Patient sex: M
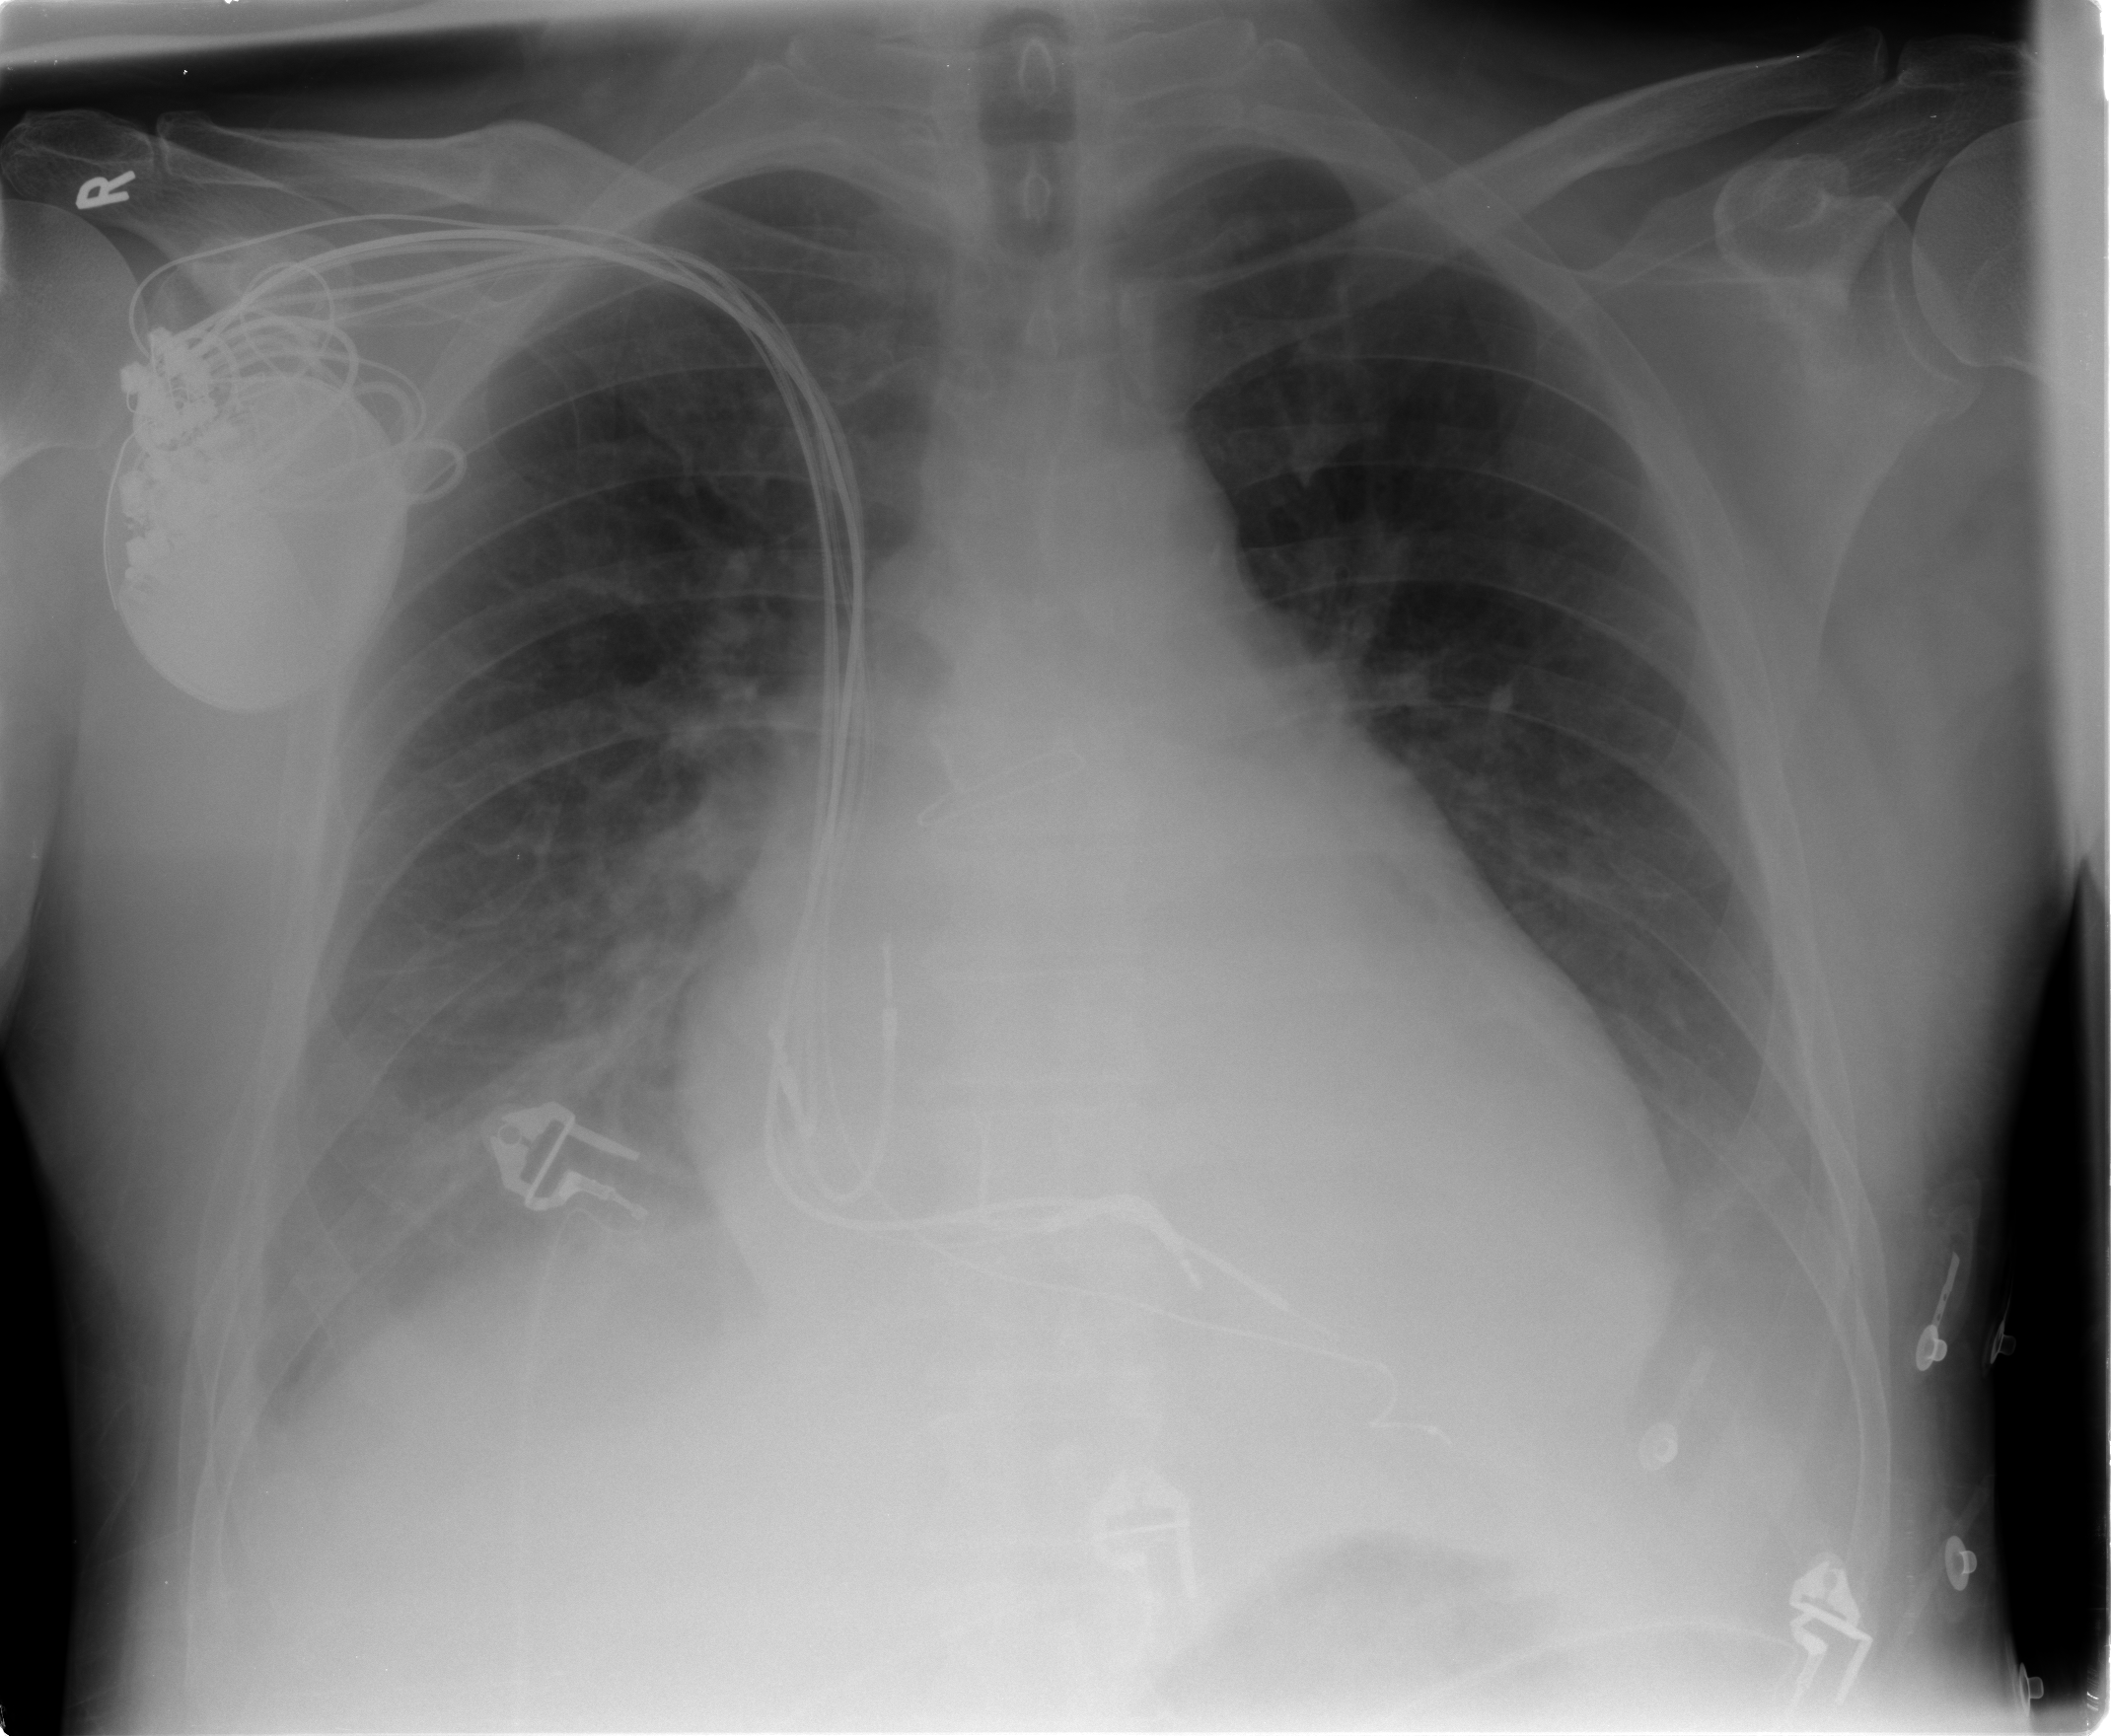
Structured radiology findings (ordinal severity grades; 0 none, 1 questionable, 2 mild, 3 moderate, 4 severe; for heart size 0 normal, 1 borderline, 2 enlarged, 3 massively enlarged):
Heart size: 3
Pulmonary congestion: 2
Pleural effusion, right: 2
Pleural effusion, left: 2
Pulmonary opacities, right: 0
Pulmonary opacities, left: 0
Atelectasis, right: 2
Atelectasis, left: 1